【题型】证明题　【知识点】函数　【难度】hard
对于函数 $y = h(x)$，记 $h^{(0)}(x) = h(x), h^{(1)}(x) = (h(x))', \dots, h^{(n+1)}(x) = (h^{(n)}(x))' (n \in N)$．

如果 $n$ 是满足 $h^{(n)}(x) = h(x)$ 的最小正整数，则称 $n$ 是函数 $y = h(x)$ 的“最小导周期”．

(1)已知函数 $y = f(x)$，其中 $f(x) = a\sin(x+t) + b\cos(x+t)$，求证：对任意实数 $a, b, t$，都有 $f^{(4)}(x) = f(x)$；

(2)设 $m, n \in \mathbf{R}$，$g(x) = e^{mx} + n\cos x$，若函数 $y = g(x)$ 的最小导周期为 2，记 $M(a, b) = \sqrt{(a-b)^2 + (a+1+g(b))^2}$，当实数 $a, b$ 变化时，求 $M(a, b)$ 的最小值；

(3)设 $\omega > 1$，$h(x) = \cos\omega x$，若函数 $y = h(x)$ 满足 $h^{(2)}(x) \le x$ 对 $x \in (0, +\infty)$ 恒成立，且存在 $x_0 \in (0, +\infty)$ 使得 $h^{(2)}(x_0) = x_0$，试用 $\omega$ 表示 $x_0$，并证明 $\dfrac{\pi}{2\omega} < x_0 < \dfrac{\pi}{\omega}$．
【解答】
【答案】(1)证明见解析

(2) $\sqrt{2}$

(3) $x_0 = \dfrac{\sqrt{\omega^6 - 1}}{\omega}$，证明见解析

【分析】(1) 根据“最小导周期”的定义即可证明；

(2) 由题意有 $e^{mx} + n\cos x = m^2 e^{mx} - n\cos x$ 对任意实数 $x$ 恒成立，令 $x = 0$，得 $m^2 = 1 + 2n$，令 $x = \dfrac{\pi}{2}$，得 $m^2 = 1$，根据 $m$ 的取值验证函数 $y = g(x)$ 的最小导周期为 2 即可得 $g(x)$，由 $M(a, b) = \sqrt{(a-b)^2 + (-a-1-e^{-b})^2}$ 可视为点 $P(a, -a-1)$ 与点 $Q(b, e^{-b})$ 之间的距离，利用数形结合即可求解；

(3) 记 $\varphi(x) = h^{(2)}(x) - x$，由 $\varphi(x) = h^{(2)}(x) - x \le 0$ 在 $(0, +\infty)$ 上恒成立及存在 $x_0 > 0$ 使 $\varphi(x_0) = h^{(2)}(x_0) - x_0 = 0$，可知 $x = x_0$ 是函数 $y = \varphi(x)$ 的极大值点，即 $\varphi'(x_0) = 0$，$\varphi(x_0) = -\omega^2\cos\omega x_0 - x_0 = 0$，解得 $x_0$，由 $\sin\omega x_0 = \dfrac{1}{\omega^3} > 0, \cos\omega x_0 = \dfrac{-x_0}{\omega^2} < 0$，得 $2k\pi + \dfrac{\pi}{2} < \omega x_0 < 2k\pi + \pi (k \in \mathbf{Z})$，由 $\omega x_0 > 0$ 得 $k \ge 0$，又 $\varphi(x_0 - \dfrac{2k\pi}{\omega}) = \dfrac{2k\pi}{\omega} \le 0$，即 $k = 0$，即得证．

【详解】(1) 证明：因为 $f^{(1)}(x) = a\cos(x+t) - b\sin(x+t)$，

$f^{(2)}(x) = -a\sin(x+t) - b\cos(x+t)$，

$f^{(3)}(x) = -a\cos(x+t) + b\sin(x+t)$，

$f^{(4)}(x) = a\sin(x+t) + b\cos(x+t) = f(x)$，

所以，对任意实数 $a, b, t$，都有 $f^{(4)}(x) = f(x)$．

(2) $g(x) = e^{mx} + n\cos x$，$g^{(1)}(x) = me^{mx} - n\sin x, g^{(2)}(x) = m^2 e^{mx} - n\cos x$，

由题意知，$e^{mx} + n\cos x = m^2 e^{mx} - n\cos x$ 对任意实数 $x$ 恒成立，

令 $x = 0$，则 $1+n = m^2 - n$，即 $m^2 = 1+2n$，

令 $x = \dfrac{\pi}{2}$，则 $e^{\frac{m\pi}{2}} = m^2 e^{\frac{m\pi}{2}}$，则 $m^2 = 1$，

所以 $m = 1, n = 0$ 或 $m = -1, n = 0$．

若 $m = 1, n = 0$，则 $g(x) = e^x$，$g^{(1)}(x) = e^x = g(x)$，最小导周期不是 2，矛盾；

若 $m = -1, n = 0$，则 $g(x) = e^{-x}$，$g^{(1)}(x) = -e^{-x}$，$g^{(2)}(x) = e^{-x} = g(x)$，最小导周期为 2，符合要求，所以 $g(x) = e^{-x}$．

$M(a, b) = \sqrt{(a-b)^2 + (a+1+g(b))^2} = \sqrt{(a-b)^2 + (-a-1-e^{-b})^2}$ 可视为点 $P(a, -a-1)$ 与点 $Q(b, e^{-b})$

之间的距离，当实数 $a, b$ 变化时，点 $P(a, -a-1)$ 在直线 $y = -x-1$ 上运动，点 $Q(b, e^{-b})$ 在曲线 $y = e^{-x}$ 上运动，

因此所求最小值可转化为曲线 $y = e^{-x}$ 上的点到直线 $y = -x-1$ 距离的最小值，

而曲线 $y = e^{-x}$ 在直线 $y = -x-1$ 上方，平移直线 $y = -x-1$ 使其与曲线 $y = e^{-x}$ 相切，

则切点到直线 $y = -x-1$ 的距离即为所求．

设切点 $M(x_0, e^{-x_0})$，$y' = -e^{-x}$，切线斜率 $-e^{-x_0} = -1$，得 $x_0 = 0$，切点为 $(0, 1)$，

点 $(0, 1)$ 到直线 $y = -x-1$ 距离 $d = \dfrac{|1+0+1|}{\sqrt{1^2+1^2}} = \sqrt{2}$．即 $M(a, b)$ 的最小值为 $\sqrt{2}$．

(3) $h^{(1)}(x) = -\omega\sin(\omega x)$，$h^{(2)}(x) = -\omega^2\cos(\omega x)$，

记 $\varphi(x) = h^{(2)}(x) - x$，即 $\varphi(x) = -\omega^2\cos\omega x - x$．

由 $\varphi(x) = h^{(2)}(x) - x \le 0$ 在 $(0, +\infty)$ 上恒成立及存在 $x_0 > 0$ 使 $\varphi(x_0) = h^{(2)}(x_0) - x_0 = 0$，

可知 $x = x_0$ 是函数 $y = \varphi(x)$ 的极大值点，于是 $\varphi'(x_0) = \omega^3\sin\omega x_0 - 1 = 0$，

则 $\sin\omega x_0 = \dfrac{1}{\omega^3}$ ①，

又 $\varphi(x_0) = -\omega^2\cos\omega x_0 - x_0 = 0$，则 $\cos\omega x_0 = \dfrac{-x_0}{\omega^2}$ ②，

由①②得 $\dfrac{1}{\omega^6} + \dfrac{x_0^2}{\omega^4} = 1$，则 $x_0 = \dfrac{\sqrt{\omega^6 - 1}}{\omega}$．

又因为 $\sin\omega x_0 = \dfrac{1}{\omega^3} > 0, \cos\omega x_0 = \dfrac{-x_0}{\omega^2} < 0$，

所以 $2k\pi + \dfrac{\pi}{2} < \omega x_0 < 2k\pi + \pi (k \in \mathbf{Z})$，由 $\omega x_0 > 0$ 得 $k \ge 0$，

又因为 $\dfrac{\pi}{2\omega} < x_0 - \dfrac{2k\pi}{\omega} < \dfrac{\pi}{\omega} (k \in \mathbf{Z})$，

所以 $\varphi(x_0 - \dfrac{2k\pi}{\omega}) = -\omega^2\cos[\omega(x_0 - \dfrac{2k\pi}{\omega})] - (x_0 - \dfrac{2k\pi}{\omega}) = -\omega^2\cos\omega x_0 - x_0 + \dfrac{2k\pi}{\omega} = \dfrac{2k\pi}{\omega} \le 0$，

有 $k \le 0$，于是 $k = 0$，

所以 $\dfrac{\pi}{2\omega} < x_0 < \dfrac{\pi}{\omega}$．
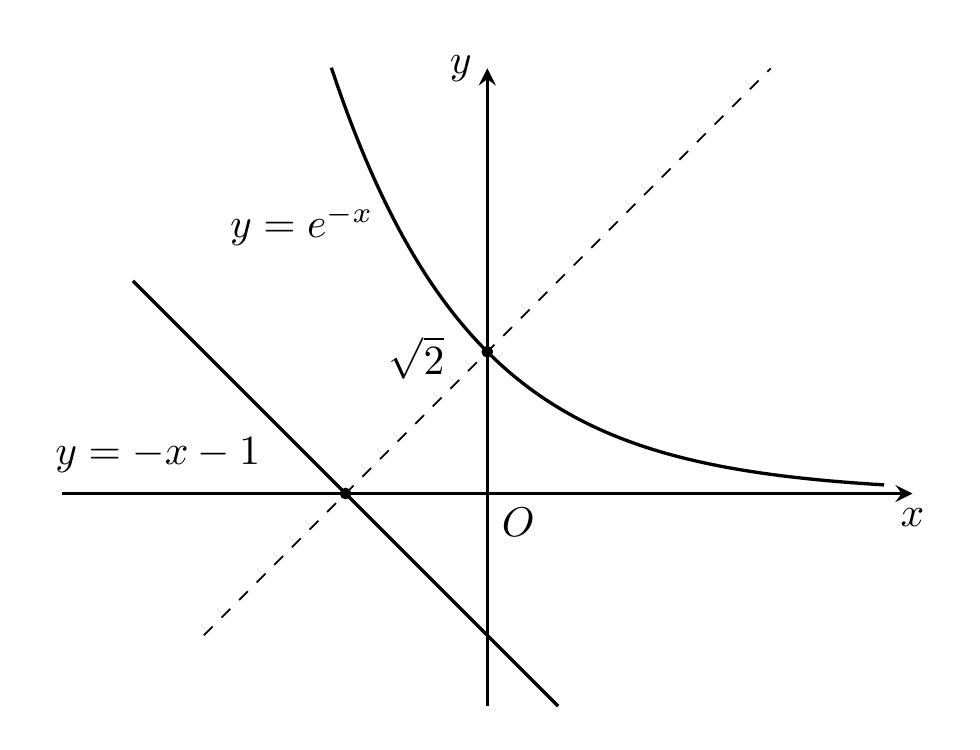